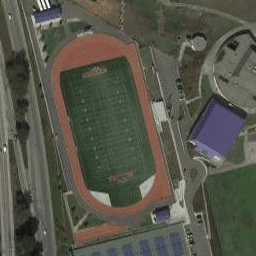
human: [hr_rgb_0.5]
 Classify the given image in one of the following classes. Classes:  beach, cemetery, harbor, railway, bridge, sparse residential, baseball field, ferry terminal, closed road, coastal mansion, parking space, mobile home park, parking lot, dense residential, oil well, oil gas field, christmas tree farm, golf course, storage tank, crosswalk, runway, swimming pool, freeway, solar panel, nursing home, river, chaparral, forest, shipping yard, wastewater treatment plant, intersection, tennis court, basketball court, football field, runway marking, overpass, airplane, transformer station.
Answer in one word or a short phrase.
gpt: football field